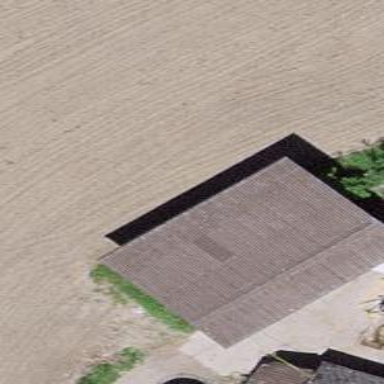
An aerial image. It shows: Shed building.